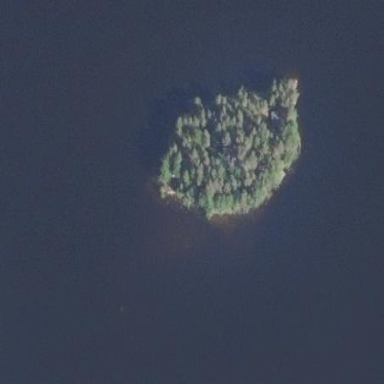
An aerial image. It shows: Islet covered with woodland.